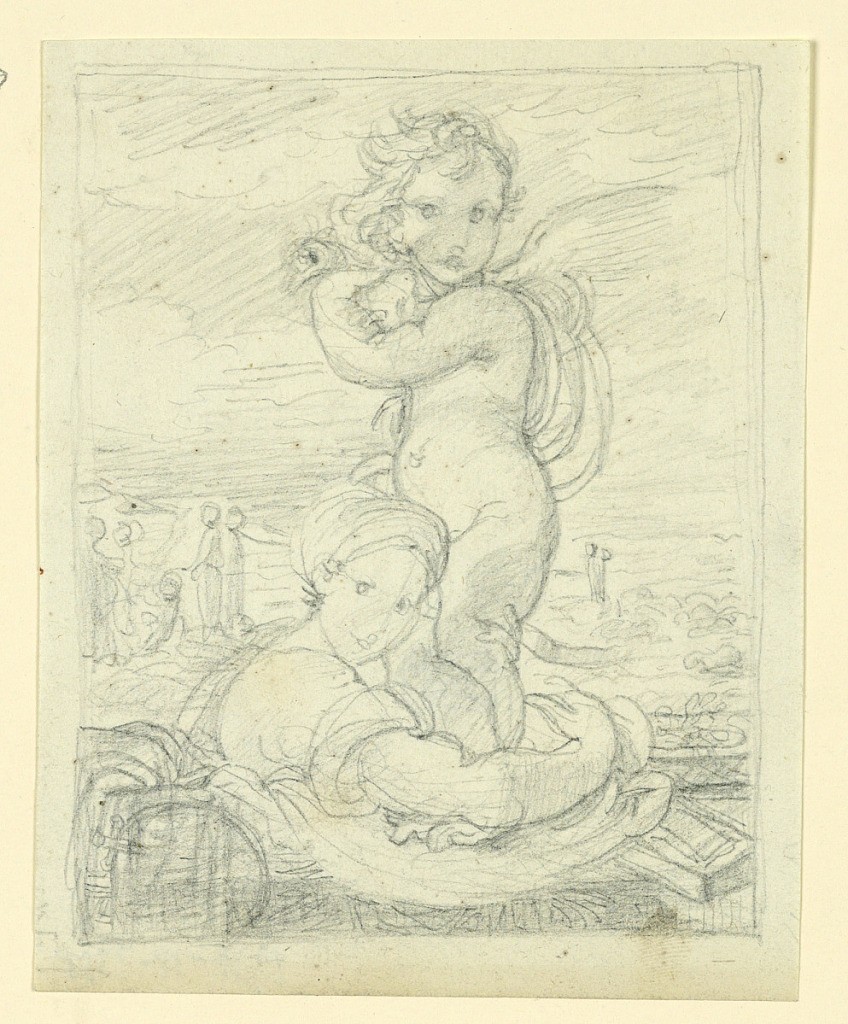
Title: Virgin and Child
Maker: Fortunato Duranti, Italian, 1787 - 1863
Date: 1825-1850
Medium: Graphite on paper
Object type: Drawing
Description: The Virgin is seated below, only the upper portion of her figure visible. The Child nude, except for a bit of draping over his right shoulder, stands between the encircling arms of the Virgin, center, holding a bird. Figures in background, left.